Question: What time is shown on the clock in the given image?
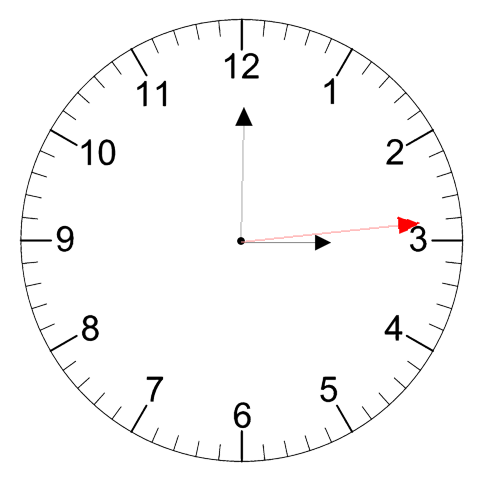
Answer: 03:00:14